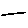
Label: line